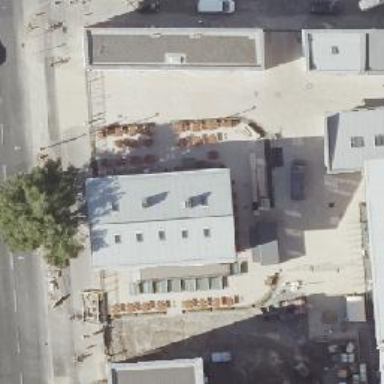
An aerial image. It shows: Restaurant.